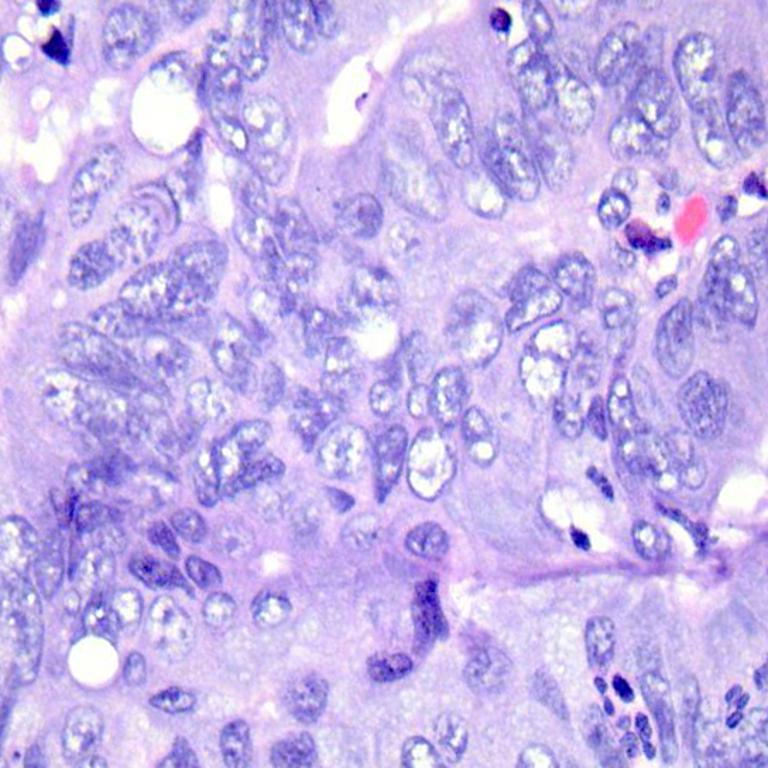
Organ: colon
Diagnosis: adenocarcinomas